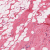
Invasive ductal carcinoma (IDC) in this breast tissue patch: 0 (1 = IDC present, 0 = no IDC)